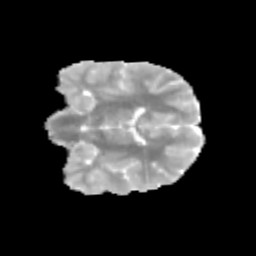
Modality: MD
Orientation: coronal
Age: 10
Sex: male
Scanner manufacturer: siemens
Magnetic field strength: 3 T
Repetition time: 3.8 s
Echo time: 0.07 s